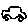
Label: car